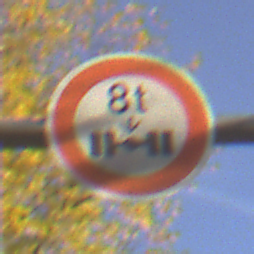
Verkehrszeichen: TatsaechlicheAchslast
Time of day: SunriseSunset
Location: Outdoor (Urban)
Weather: PartlyCloudy
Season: Autumn
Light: Natural